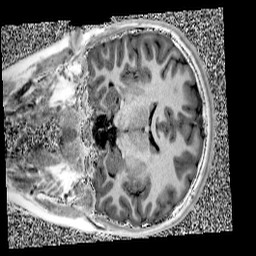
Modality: UNIT1
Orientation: coronal
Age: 12
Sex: female
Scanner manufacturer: siemens
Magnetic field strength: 3 T
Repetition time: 4 s
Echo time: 0.00299 s